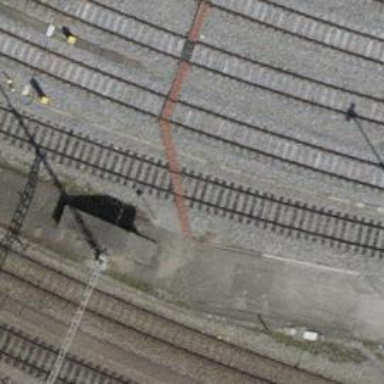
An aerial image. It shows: Rail yard with electrified tracks. The railway has single track with contact line for electrical power. There is also beam railway retarder in the yard.